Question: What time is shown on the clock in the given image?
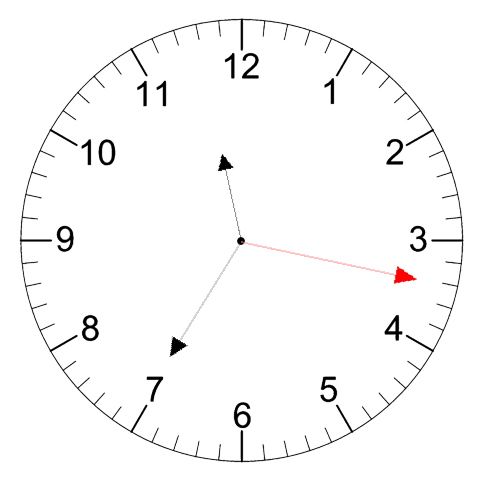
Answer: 11:35:17